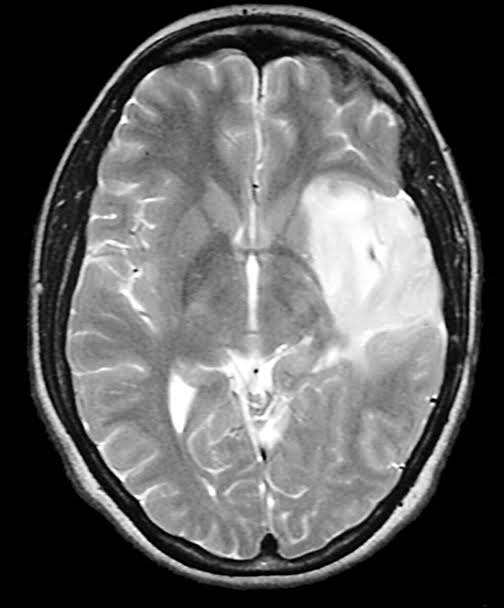
Label: glioma